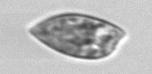
Label: Prorocentrum_dentatum